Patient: sex M, age 50
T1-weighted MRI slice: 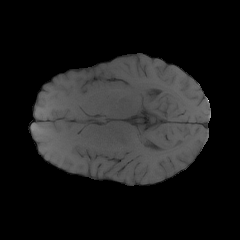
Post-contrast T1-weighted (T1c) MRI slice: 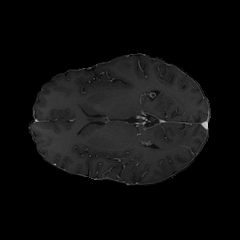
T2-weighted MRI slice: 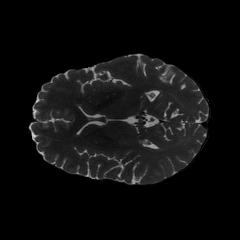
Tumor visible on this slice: no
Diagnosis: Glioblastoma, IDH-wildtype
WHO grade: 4